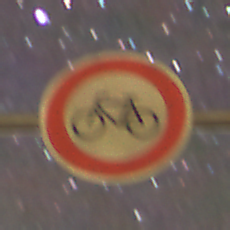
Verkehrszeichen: VerbotRadverkehr
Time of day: Night
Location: Outdoor (Suburban)
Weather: Clear
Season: NotSpecified
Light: Artificial